Question: I use the Python-Qt bindings from PySide and I want to draw a scene with amongst others a rectangle and the rectangle is not fully visible because the view should only show a part of the scene where the rectangle is not fully contained.
Here is a minimal example:
'''
from PySide.QtGui import *
app = QApplication([])
scene = QGraphicsScene()
scene.addRect(0, 0, 100, 100)
view = QGraphicsView(scene)
view.setSceneRect(-60, 20, 100, 100)
view.show()
app.exec_()
'''
I expect to see the lower part of a rectangle instead I see the lower part of a triangle!

It seems like the lower right corner of the rectangle is not taken into account.
The triangle only appears for special cases (like the special scene rect in the example) and does never occur if the full rectangle is visible.
Is this a bug or am I doing something wrong? Can it be fixed?
My system: Python 3.3 + PySide 1.2.2 (64 bit) on Windows 7
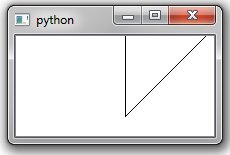
Answer: It was a bug and it is fixed in the meantime, at least for some combinations of Qt and Python.
I now use Windows 10, Python 3.5, PyQt5 and the rectangle is shown as rectangle.
It's difficult to find out for which versions of PySide/PyQt and Qt 4.X or 5.x and Python 2.X or 3.X or Windows, Linux, Mac .. the bug is present and for which not. I did not erport the error but I guess since it works right now with what I have the bug would not be top priority for anyone and/or may already be fixed.